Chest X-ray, PA view. Patient: 46 years old, sex M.
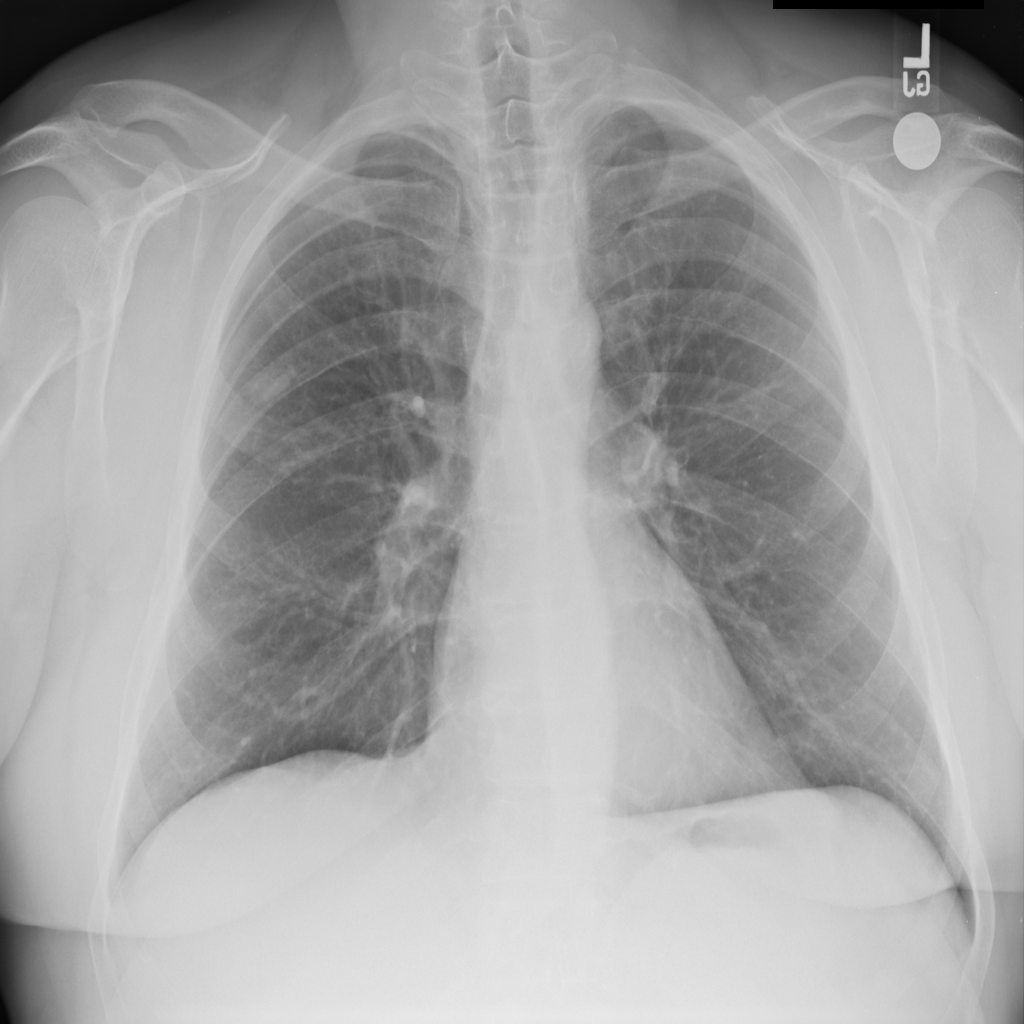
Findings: No Finding